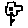
Label: flower